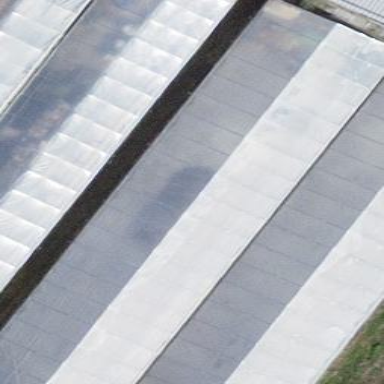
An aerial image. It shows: Greenhouse.